Interaction volume radius: 10 \u00c5
Interaction volume height: 15 \u00c5
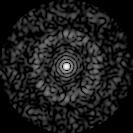
Disorder parameter: 0.8377